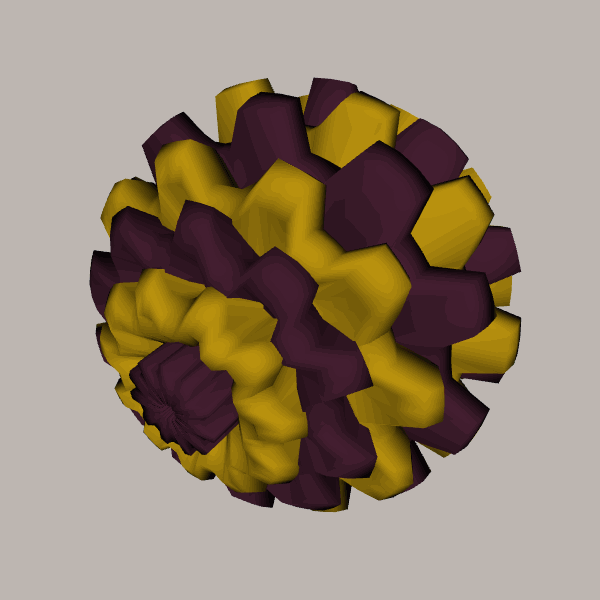
Background: light